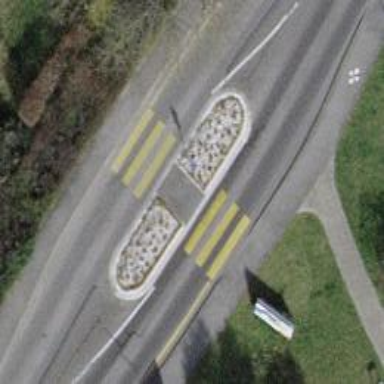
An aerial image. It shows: Uncontrolled crossing with central island on the road.